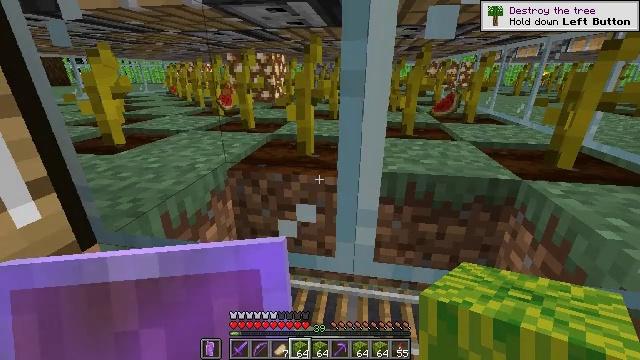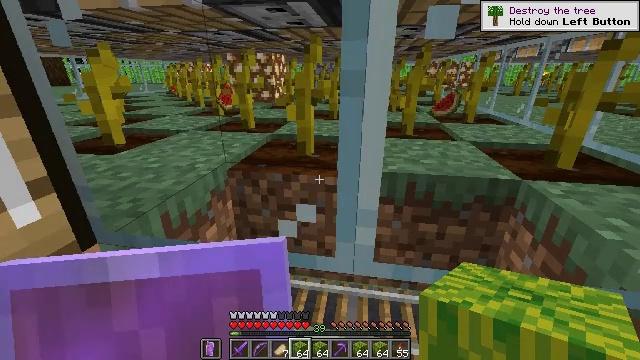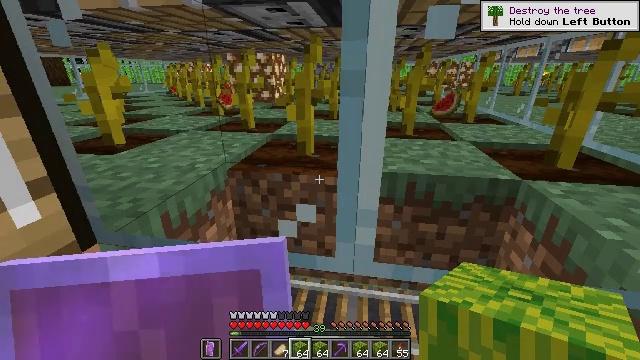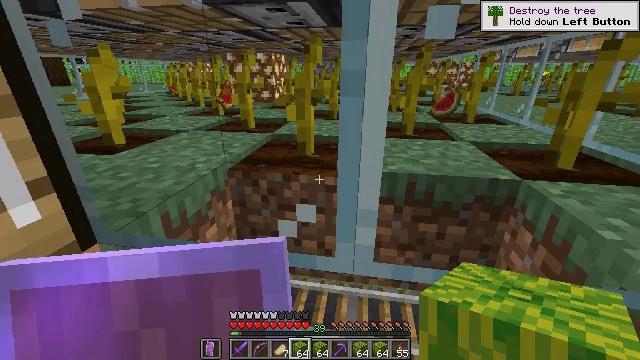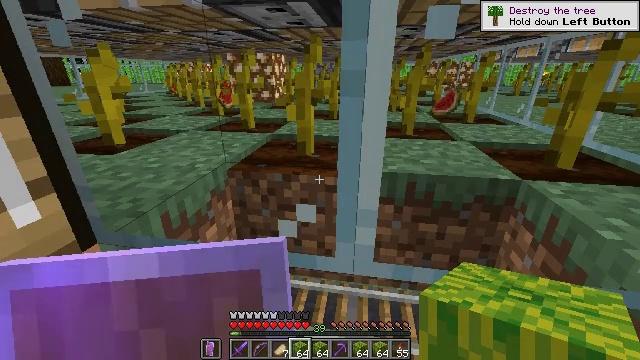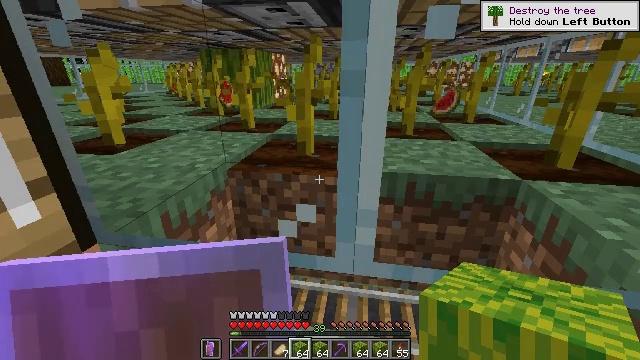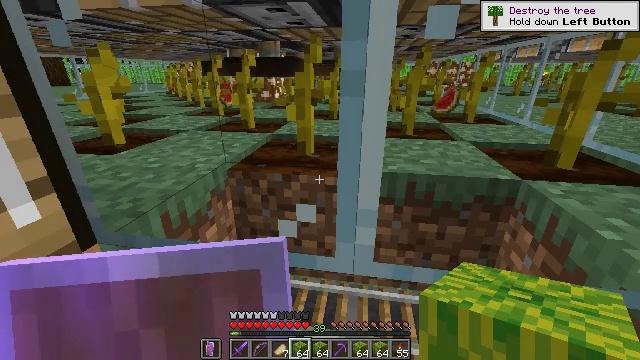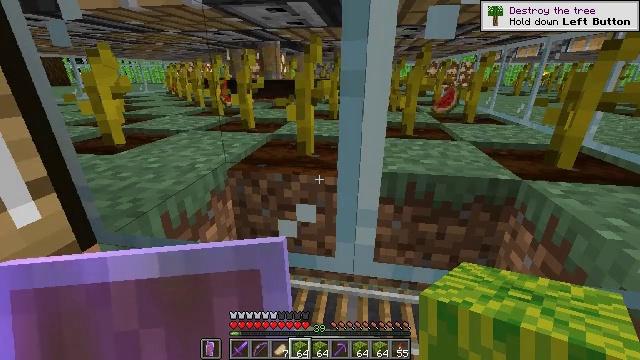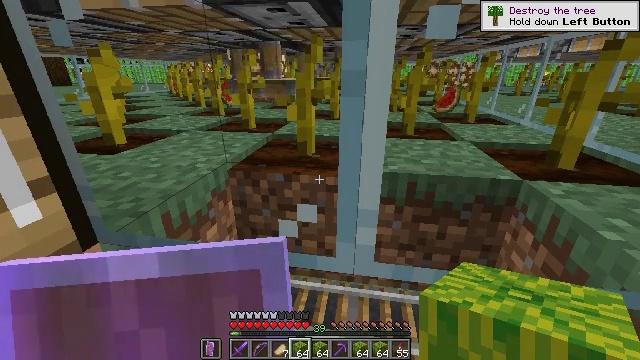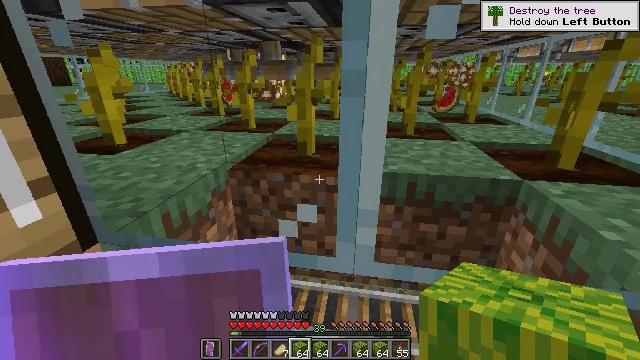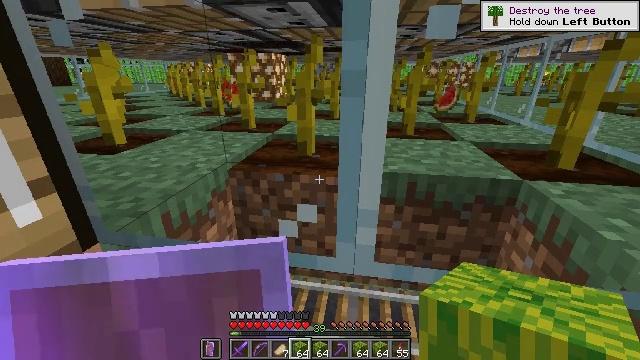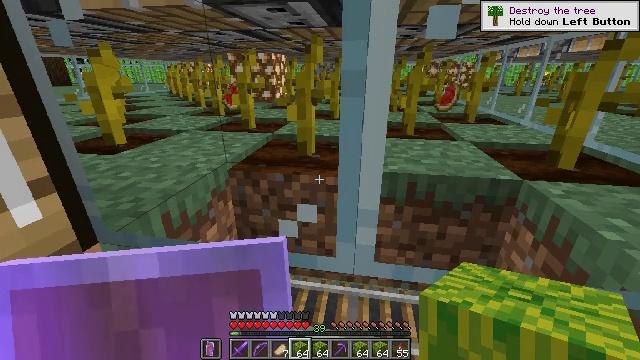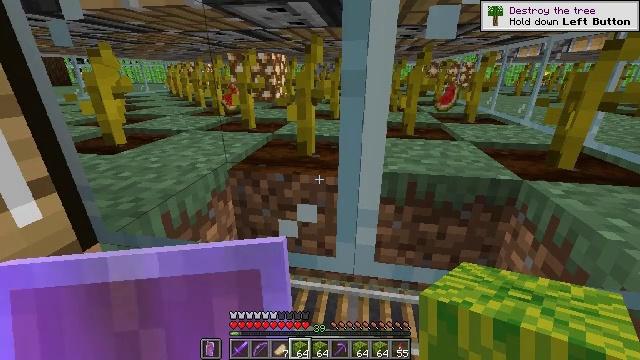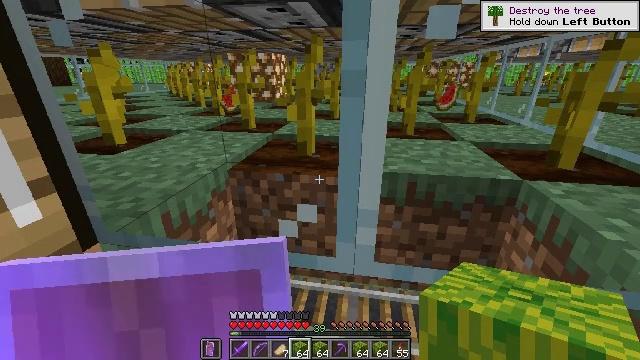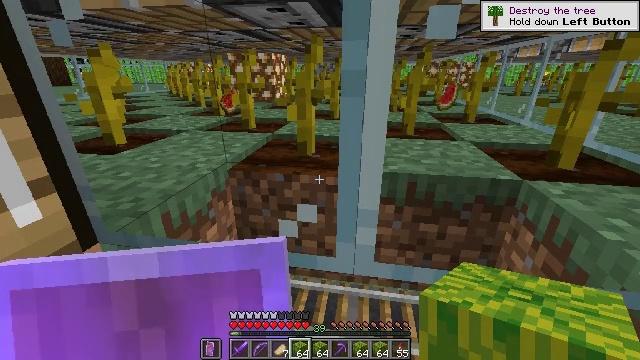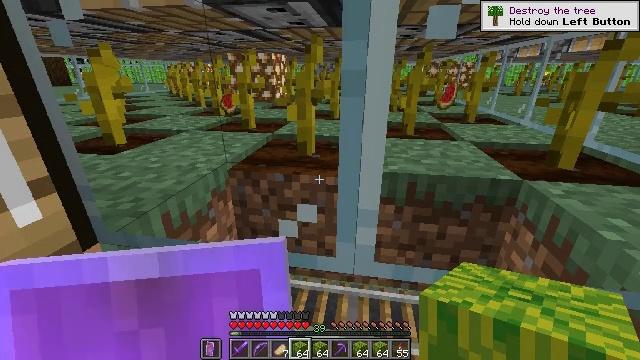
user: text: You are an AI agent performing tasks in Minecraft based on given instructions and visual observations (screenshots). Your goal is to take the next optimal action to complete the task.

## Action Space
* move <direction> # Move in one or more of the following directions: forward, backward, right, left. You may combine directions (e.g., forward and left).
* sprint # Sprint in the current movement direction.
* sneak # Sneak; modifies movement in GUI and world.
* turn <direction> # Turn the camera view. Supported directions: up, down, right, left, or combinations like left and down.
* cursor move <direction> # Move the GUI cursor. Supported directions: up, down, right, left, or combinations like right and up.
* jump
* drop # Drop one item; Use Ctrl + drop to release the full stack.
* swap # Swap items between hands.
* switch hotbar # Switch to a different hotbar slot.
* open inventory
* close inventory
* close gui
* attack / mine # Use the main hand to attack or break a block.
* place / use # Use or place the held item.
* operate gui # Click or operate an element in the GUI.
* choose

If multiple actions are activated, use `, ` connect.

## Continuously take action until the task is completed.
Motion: motion action
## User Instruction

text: Left click on the crafting table
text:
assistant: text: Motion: no_op
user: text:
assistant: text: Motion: no_op
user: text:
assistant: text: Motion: no_op
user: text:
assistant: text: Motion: no_op
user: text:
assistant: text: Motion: no_op
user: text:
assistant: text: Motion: no_op
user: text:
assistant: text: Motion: no_op
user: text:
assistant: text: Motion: no_op
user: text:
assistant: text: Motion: no_op
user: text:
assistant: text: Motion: no_op
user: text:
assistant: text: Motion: no_op
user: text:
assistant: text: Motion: no_op
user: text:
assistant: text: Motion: no_op
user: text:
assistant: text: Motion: no_op
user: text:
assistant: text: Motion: no_op
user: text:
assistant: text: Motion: no_op
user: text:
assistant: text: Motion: no_op
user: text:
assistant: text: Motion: no_op
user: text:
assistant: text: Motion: no_op
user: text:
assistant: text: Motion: no_op
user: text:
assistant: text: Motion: no_op
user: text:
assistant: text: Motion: no_op
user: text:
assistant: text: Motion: no_op
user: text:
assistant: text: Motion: no_op
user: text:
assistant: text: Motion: no_op
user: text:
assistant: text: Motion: no_op
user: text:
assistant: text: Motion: no_op
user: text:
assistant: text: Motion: no_op
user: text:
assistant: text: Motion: no_op
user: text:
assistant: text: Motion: no_op